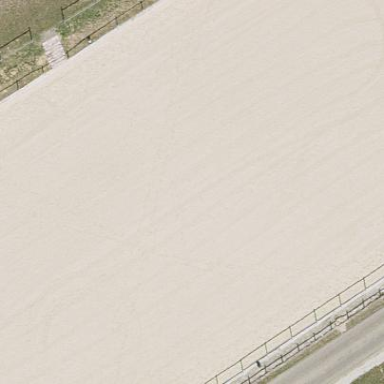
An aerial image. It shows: Equestrian track with sandy surface for leisure land sports.